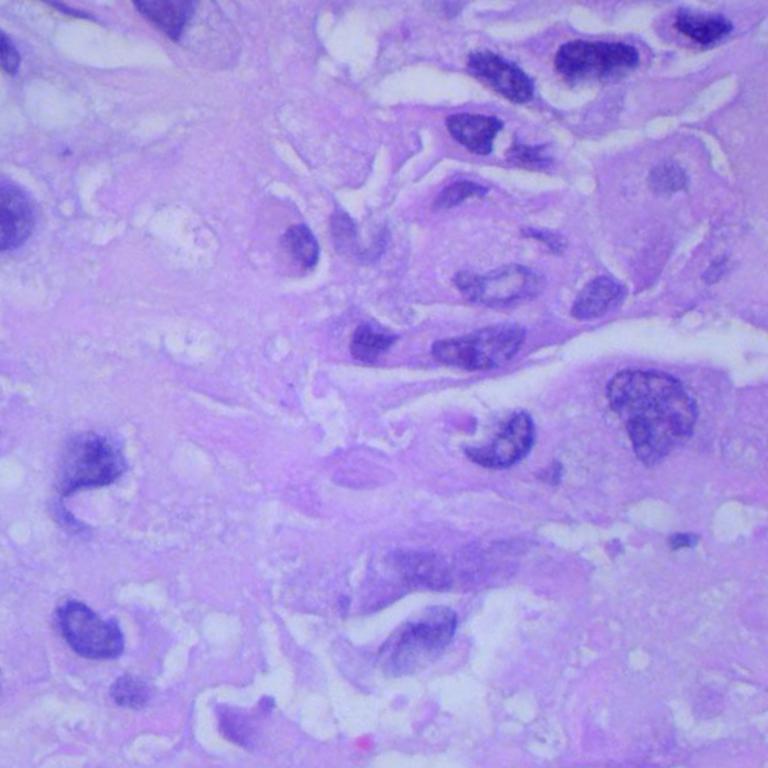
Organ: lung
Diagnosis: squamous carcinomas